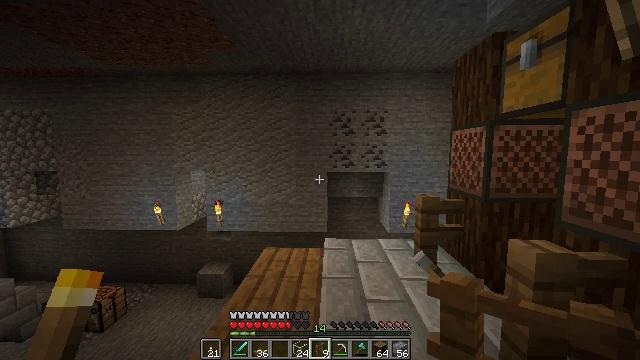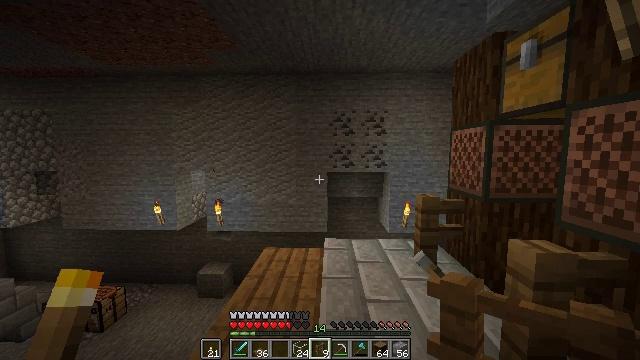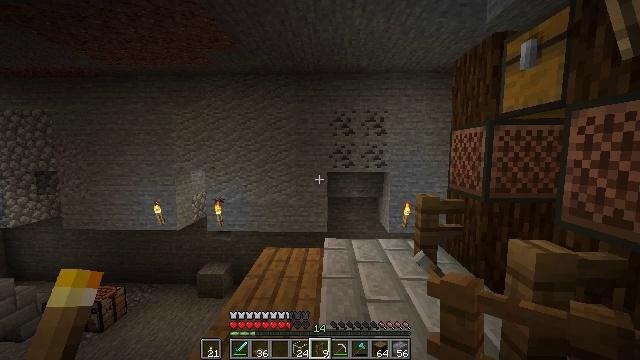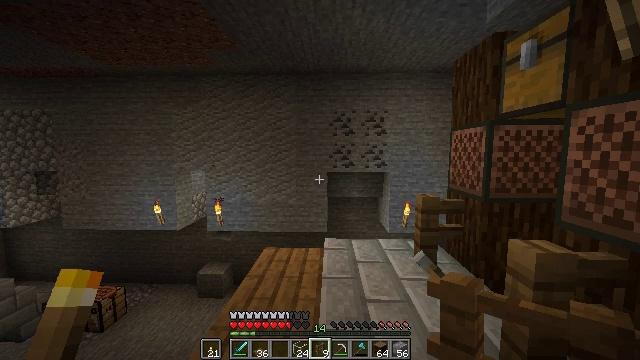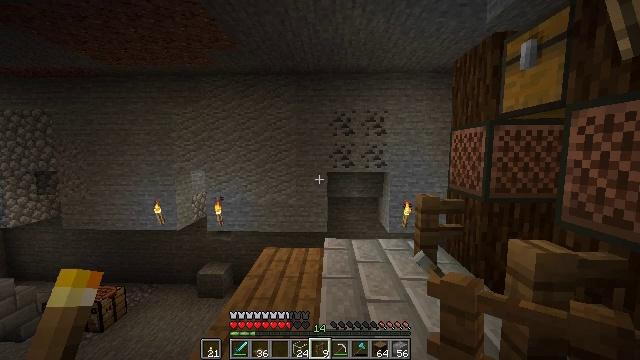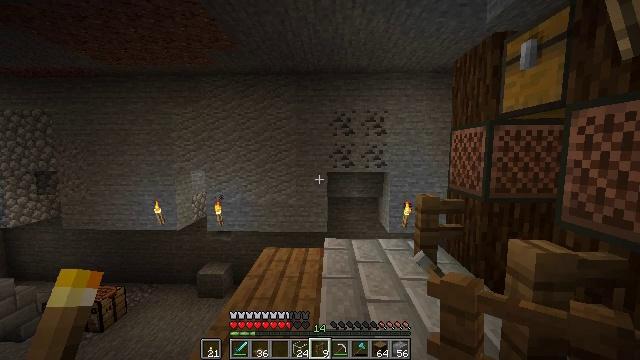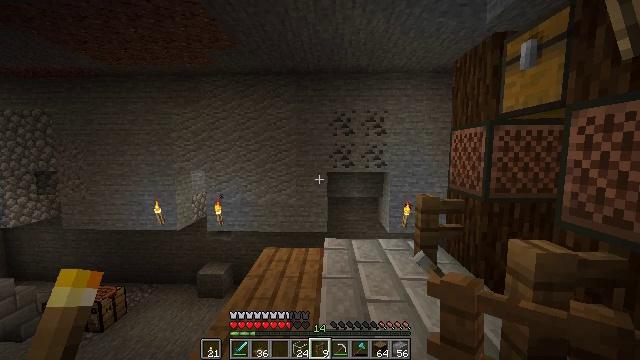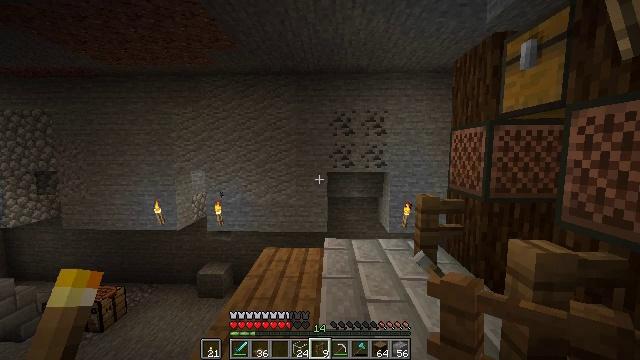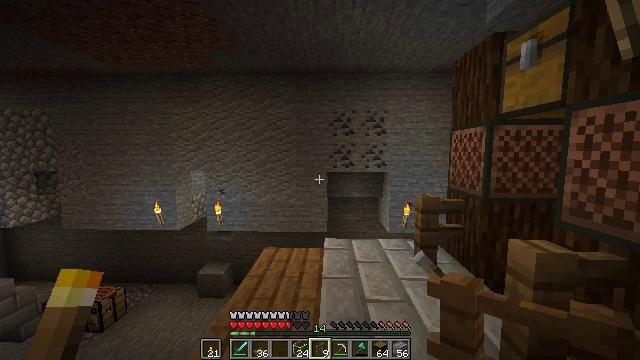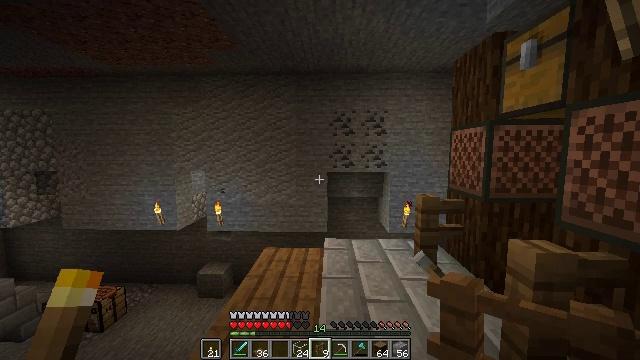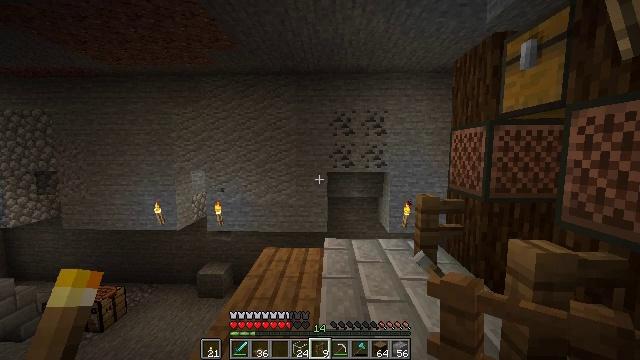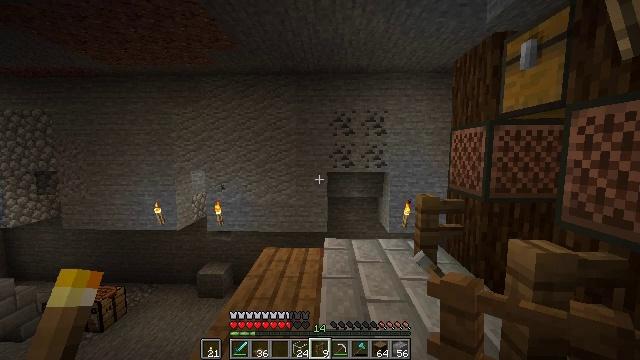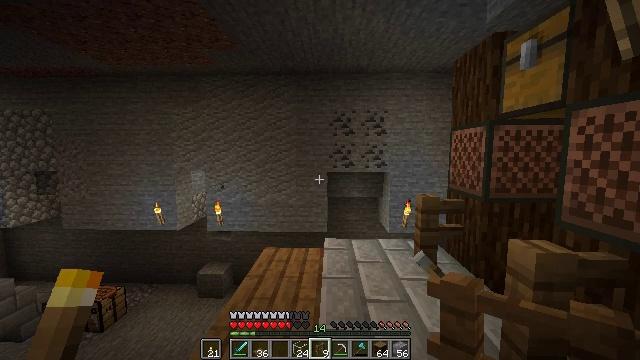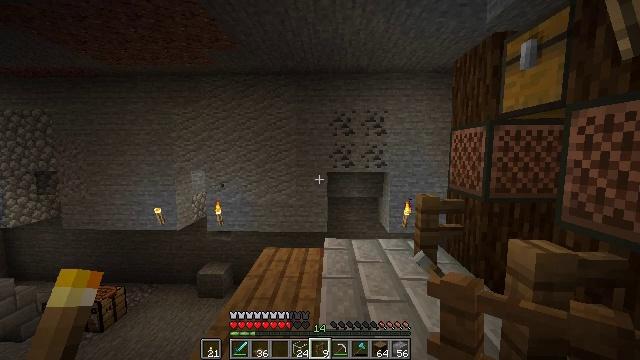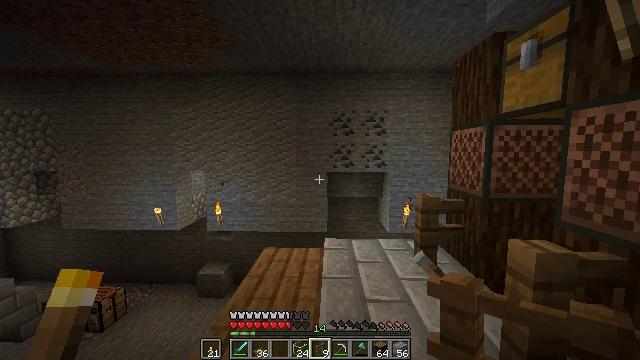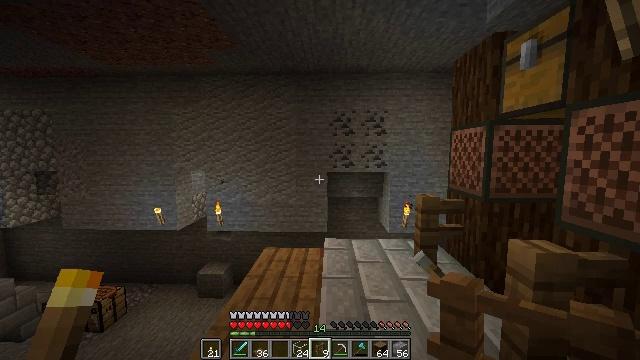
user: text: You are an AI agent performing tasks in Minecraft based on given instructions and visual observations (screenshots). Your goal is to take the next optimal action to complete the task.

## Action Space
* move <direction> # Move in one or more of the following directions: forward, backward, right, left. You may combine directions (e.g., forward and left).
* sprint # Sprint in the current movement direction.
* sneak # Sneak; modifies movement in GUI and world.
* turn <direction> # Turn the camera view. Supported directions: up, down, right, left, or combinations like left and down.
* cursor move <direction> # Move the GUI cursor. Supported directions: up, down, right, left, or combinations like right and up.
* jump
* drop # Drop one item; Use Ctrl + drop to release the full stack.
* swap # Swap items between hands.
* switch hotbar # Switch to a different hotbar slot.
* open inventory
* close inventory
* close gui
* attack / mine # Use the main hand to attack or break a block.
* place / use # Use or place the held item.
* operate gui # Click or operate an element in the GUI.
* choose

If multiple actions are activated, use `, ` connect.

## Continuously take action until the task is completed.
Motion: motion action
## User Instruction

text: Get spruce stairs by crafting them in the crafting table.
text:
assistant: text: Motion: no_op
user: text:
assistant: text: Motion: no_op
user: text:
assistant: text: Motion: no_op
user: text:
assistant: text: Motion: no_op
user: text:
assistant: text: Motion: no_op
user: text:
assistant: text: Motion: no_op
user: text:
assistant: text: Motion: no_op
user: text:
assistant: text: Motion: no_op
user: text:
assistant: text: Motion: no_op
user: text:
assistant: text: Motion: no_op
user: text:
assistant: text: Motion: no_op
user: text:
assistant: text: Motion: no_op
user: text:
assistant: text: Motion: no_op
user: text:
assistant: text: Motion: no_op
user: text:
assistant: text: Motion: no_op
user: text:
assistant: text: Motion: no_op
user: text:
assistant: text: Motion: no_op
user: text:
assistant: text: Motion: no_op
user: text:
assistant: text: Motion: no_op
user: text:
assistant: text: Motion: no_op
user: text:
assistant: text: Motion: no_op
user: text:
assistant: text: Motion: no_op
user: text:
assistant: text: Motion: no_op
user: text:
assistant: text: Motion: no_op
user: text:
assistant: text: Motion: no_op
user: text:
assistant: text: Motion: no_op
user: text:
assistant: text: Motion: no_op
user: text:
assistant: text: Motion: no_op
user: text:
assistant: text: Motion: no_op
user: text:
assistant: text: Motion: no_op